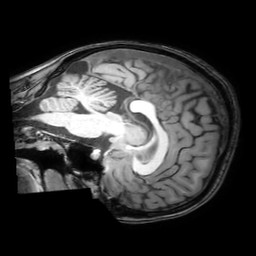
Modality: T1w
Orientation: sagittal
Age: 24
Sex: female
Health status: healthy
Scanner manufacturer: philips
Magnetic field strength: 3 T
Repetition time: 0.0079 s
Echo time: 0.0035 s